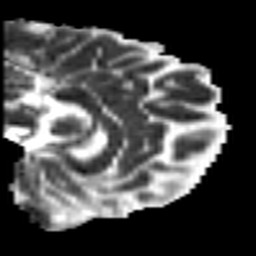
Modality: MD
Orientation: sagittal
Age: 20
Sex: female
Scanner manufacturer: siemens
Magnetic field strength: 3 T
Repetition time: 7 s
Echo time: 0.0926 s